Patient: sex F, age 77
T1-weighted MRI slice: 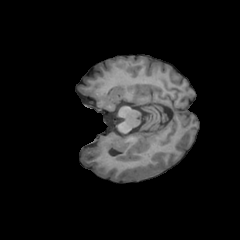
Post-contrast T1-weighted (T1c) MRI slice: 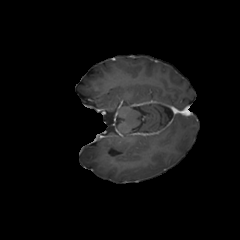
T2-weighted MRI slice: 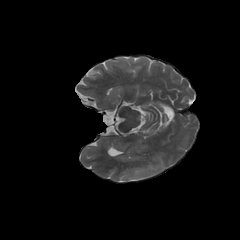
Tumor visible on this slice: no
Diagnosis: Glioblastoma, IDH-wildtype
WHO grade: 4